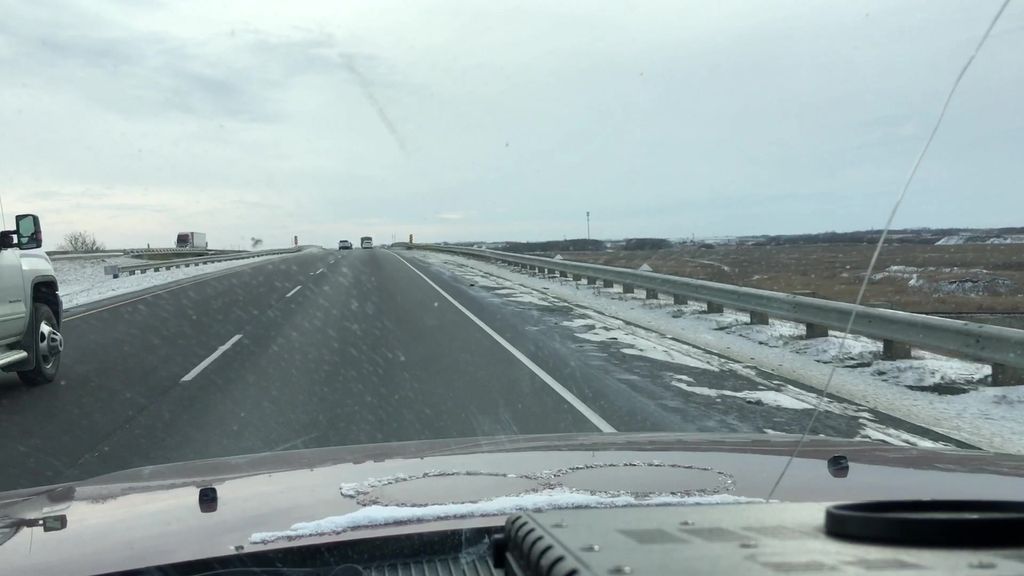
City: saskatoon